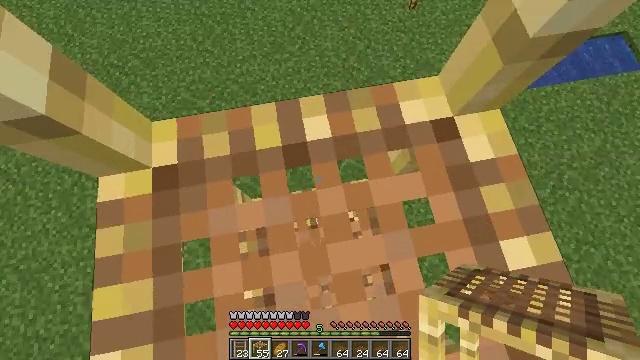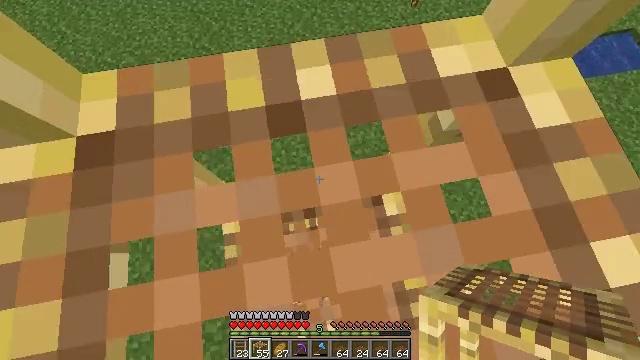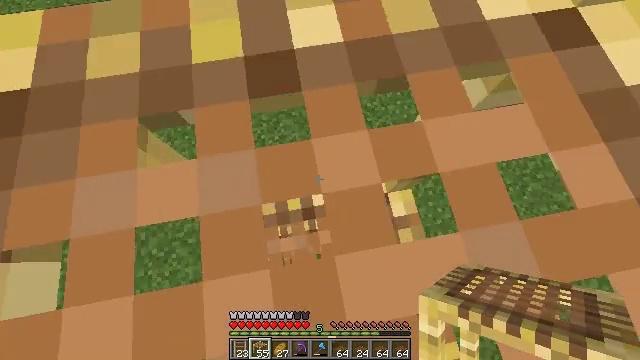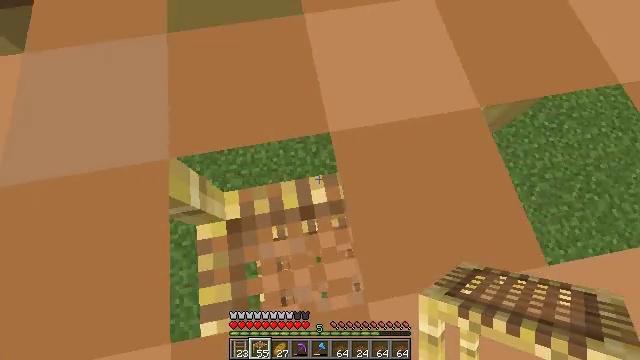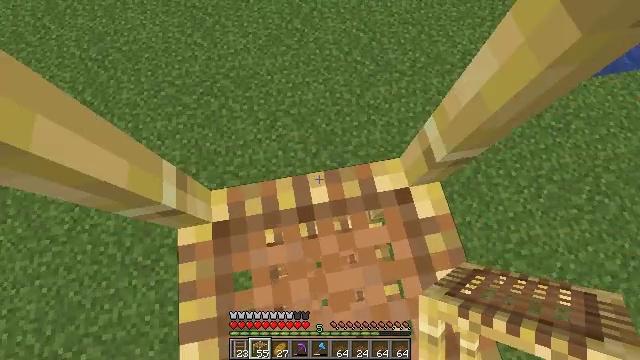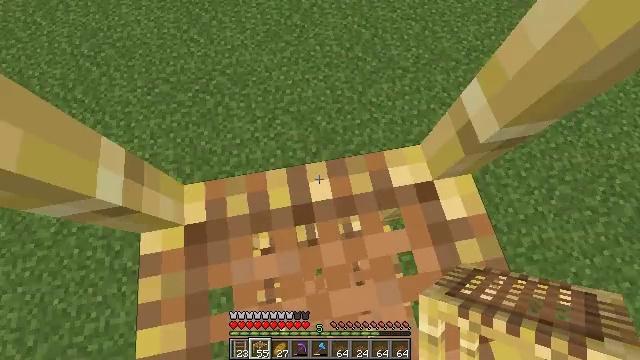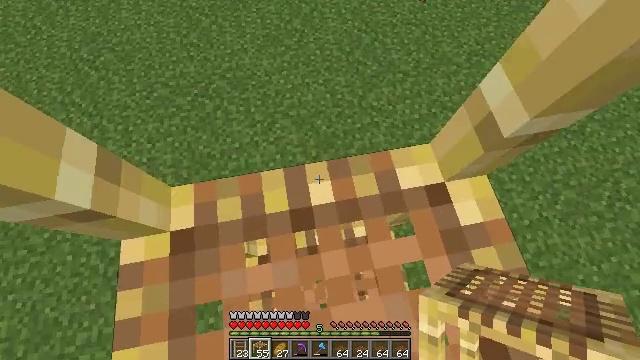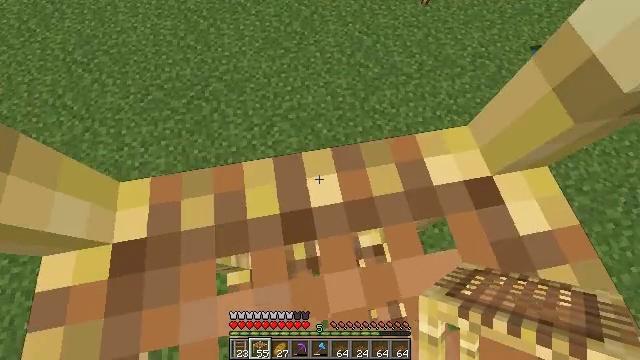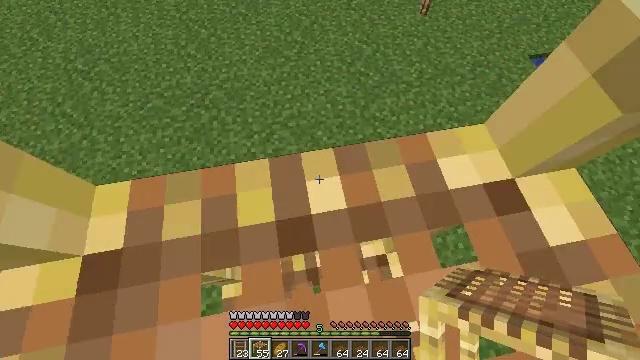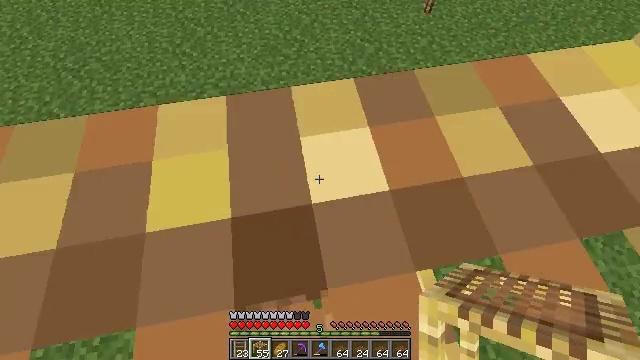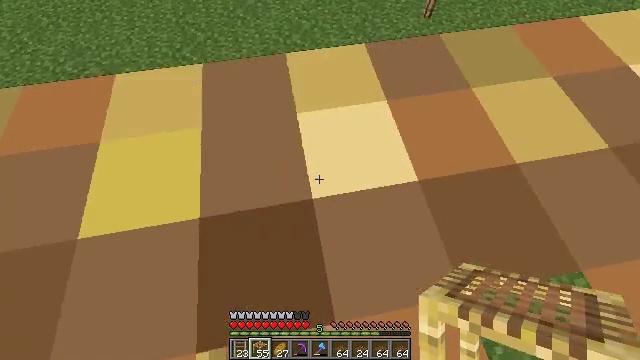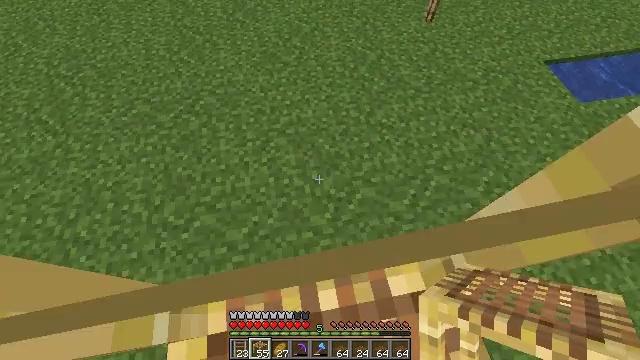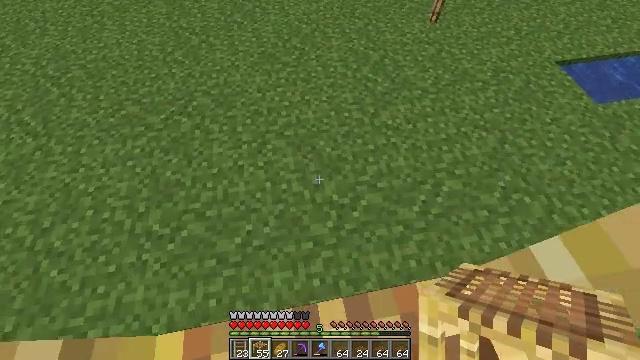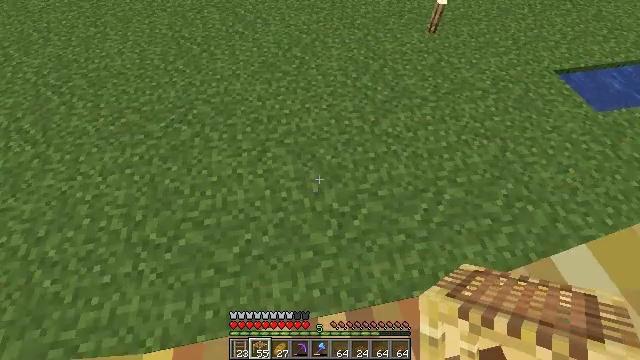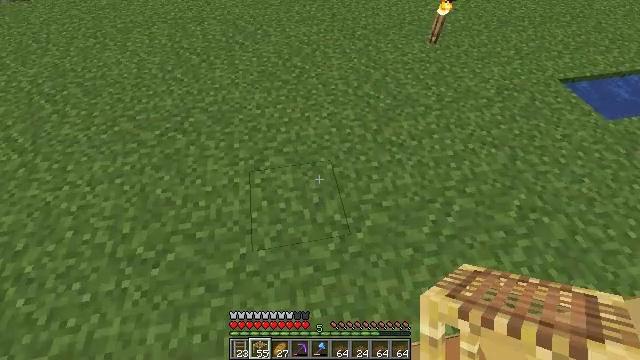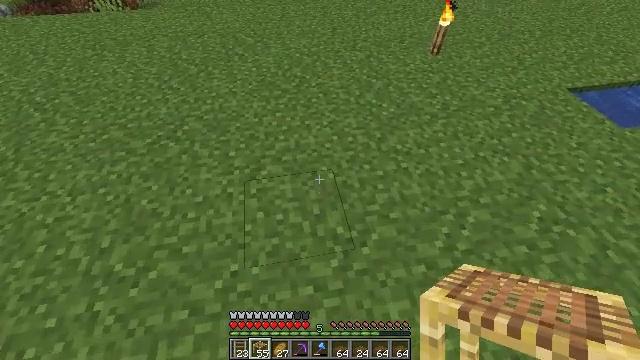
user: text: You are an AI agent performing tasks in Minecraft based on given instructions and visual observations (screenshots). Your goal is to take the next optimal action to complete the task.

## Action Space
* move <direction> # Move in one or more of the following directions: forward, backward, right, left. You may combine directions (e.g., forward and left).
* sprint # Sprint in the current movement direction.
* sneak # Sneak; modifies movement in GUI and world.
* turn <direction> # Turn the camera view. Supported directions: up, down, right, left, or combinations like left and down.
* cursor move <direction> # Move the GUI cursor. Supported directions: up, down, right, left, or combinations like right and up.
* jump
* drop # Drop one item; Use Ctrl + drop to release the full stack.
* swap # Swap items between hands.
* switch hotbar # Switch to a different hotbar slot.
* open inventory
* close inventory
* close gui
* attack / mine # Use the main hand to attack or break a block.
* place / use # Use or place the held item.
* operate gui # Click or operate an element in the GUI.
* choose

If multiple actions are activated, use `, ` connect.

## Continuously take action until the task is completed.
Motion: motion action
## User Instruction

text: Gather the rail for future use.
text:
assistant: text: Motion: move forward, sneak
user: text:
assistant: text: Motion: move forward, sneak
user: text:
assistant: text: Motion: move forward, sneak
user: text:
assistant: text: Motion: move forward, sneak
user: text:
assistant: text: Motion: move forward, sneak
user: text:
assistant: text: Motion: move forward, sneak, turn up
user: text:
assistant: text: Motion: move forward, sneak, turn up
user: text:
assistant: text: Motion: move forward, sneak, turn up
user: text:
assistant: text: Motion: move forward, sneak, turn up
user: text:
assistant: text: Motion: move forward, sneak, turn up
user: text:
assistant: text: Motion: move forward, sneak, turn up
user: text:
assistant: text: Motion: move forward, sneak, turn up
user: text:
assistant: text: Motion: move forward, sneak, turn up
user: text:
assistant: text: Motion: move forward, sneak, turn up
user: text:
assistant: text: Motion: move forward, sneak, turn up
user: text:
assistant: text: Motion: move forward, sneak, turn up
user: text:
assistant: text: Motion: move forward, sneak, turn up
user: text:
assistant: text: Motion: move forward, sneak, turn up
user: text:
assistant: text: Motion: move forward, sneak, turn up
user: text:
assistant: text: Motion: move forward, turn up
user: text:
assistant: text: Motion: move forward, turn up
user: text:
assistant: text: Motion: move forward, turn up
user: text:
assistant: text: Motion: move forward, turn up
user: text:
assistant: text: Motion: move forward, turn up
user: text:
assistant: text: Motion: move forward, turn up
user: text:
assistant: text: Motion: move forward, sprint, turn up
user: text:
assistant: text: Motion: move forward, sprint
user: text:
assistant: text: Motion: move forward, sprint
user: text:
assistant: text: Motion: move forward, sprint
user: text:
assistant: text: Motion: move forward, sprint, turn right and up